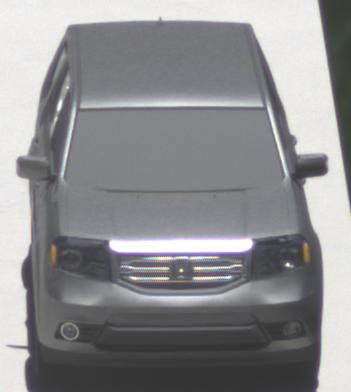
Make: Honda
Model: Pilot
Detailed model: Gen. 2 Facelift
Model produced from: 2012
Model produced until: 2015
Doors: 5
Color: gray
Road condition: dry road
Daytime: midday
Contrast: high contrast